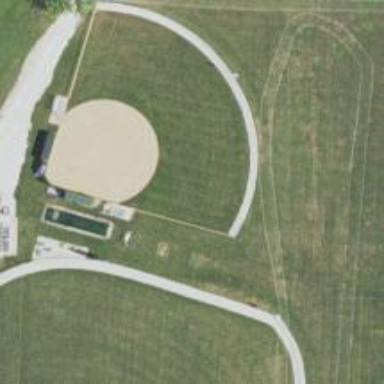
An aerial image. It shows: Baseball pitch for leisure land.